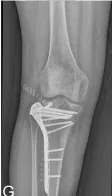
(G, H) Postoperative right knee joint anteroposterior and lateral x-ray showed good alignment of the broken end and internal fixation in place.
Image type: radiology (x_ray)